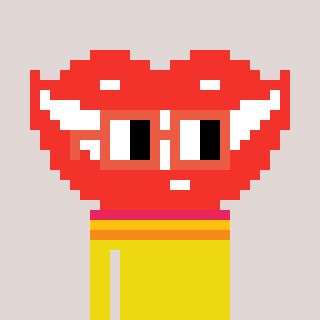
a pixel art character with square orange glasses, a smile-shaped head and a yellow-colored body on a warm background